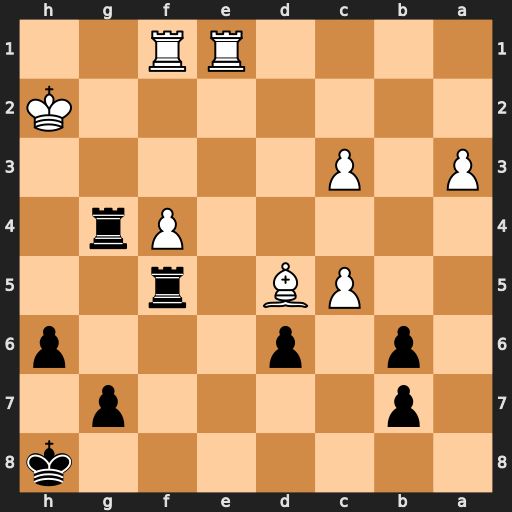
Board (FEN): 7k/1p4p1/1p1p3p/2PB1r2/5Pr1/P1P5/7K/4RR2
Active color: b
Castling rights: -
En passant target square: -
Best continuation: Rh5#